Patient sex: M
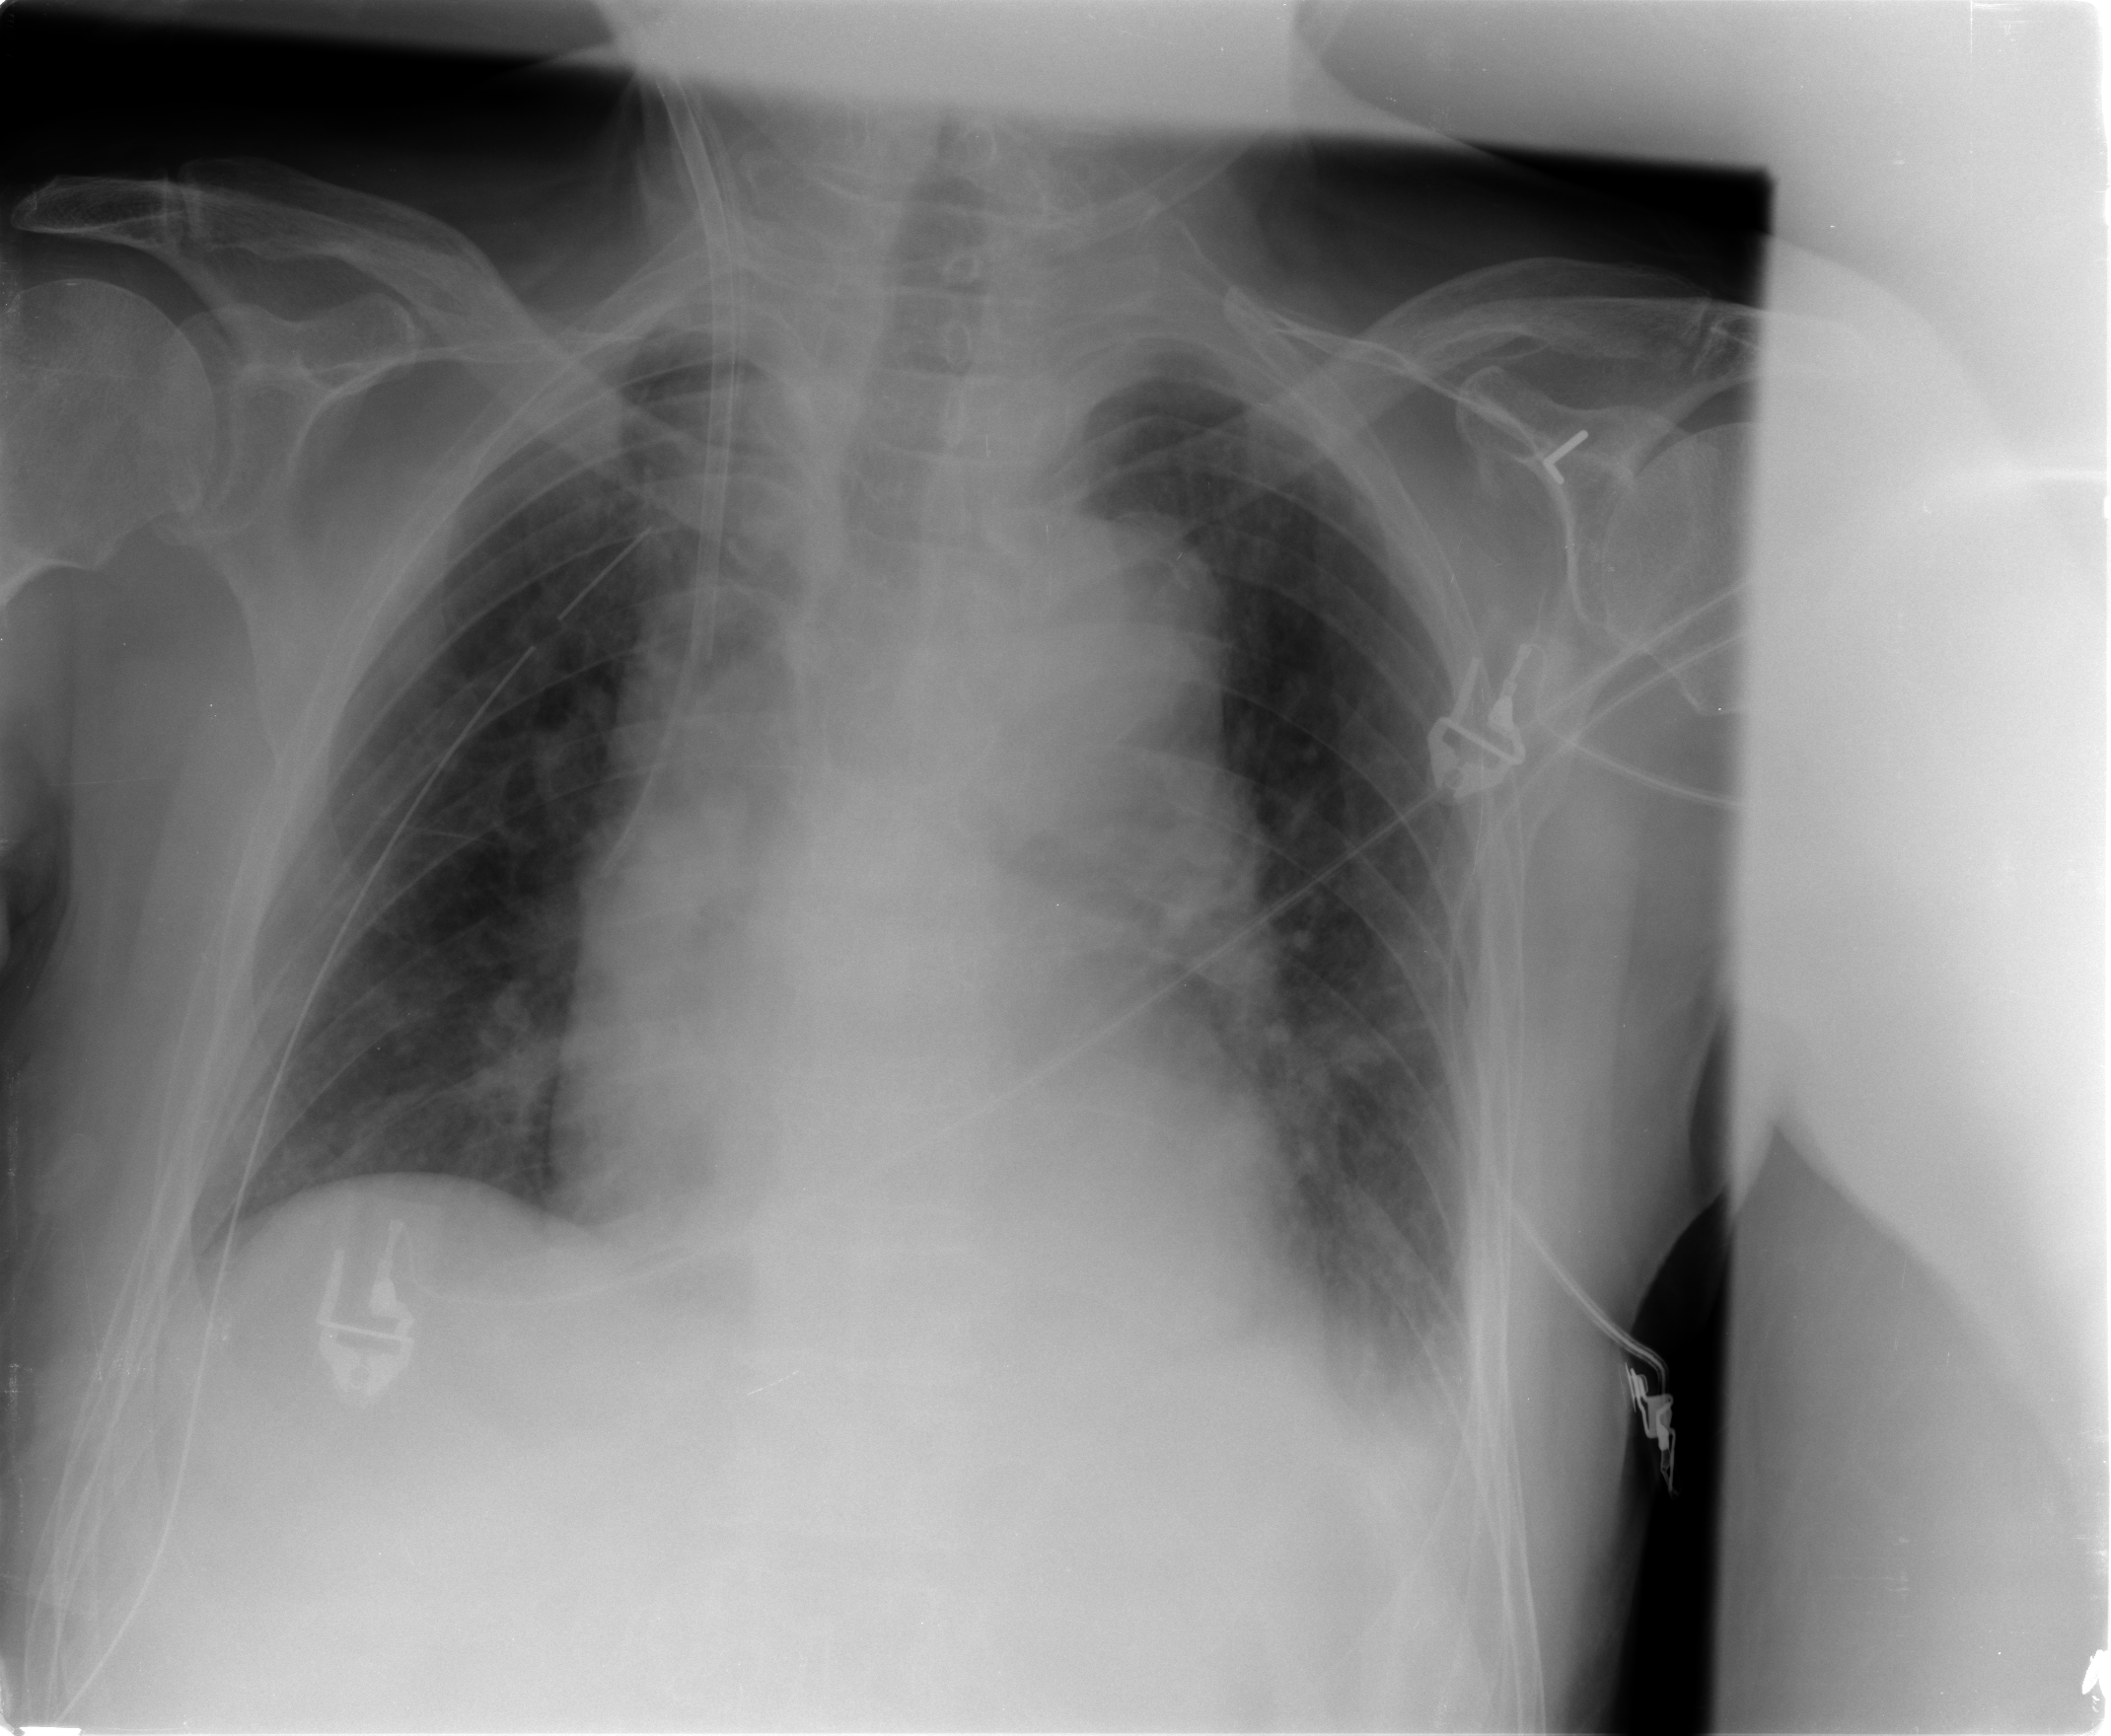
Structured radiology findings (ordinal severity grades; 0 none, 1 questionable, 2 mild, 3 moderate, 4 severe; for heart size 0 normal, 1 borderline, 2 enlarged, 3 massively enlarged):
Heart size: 2
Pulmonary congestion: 2
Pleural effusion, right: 0
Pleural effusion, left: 2
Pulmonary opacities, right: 0
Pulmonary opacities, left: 0
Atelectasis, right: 1
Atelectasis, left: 2